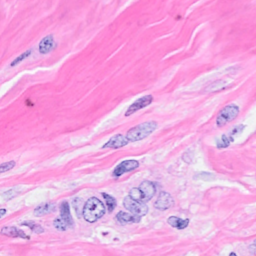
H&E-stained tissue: Breast